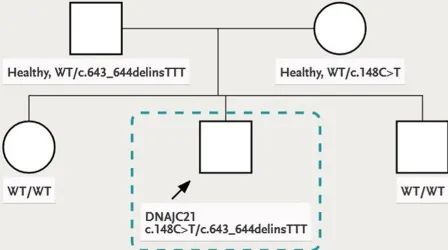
Family pedigree.
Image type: pathology (giemsa)